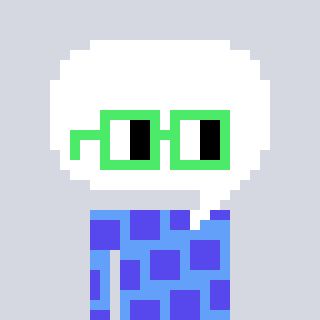
a pixel art character with square light green glasses, a speech bubble-shaped head and a blue-colored body on a cool background